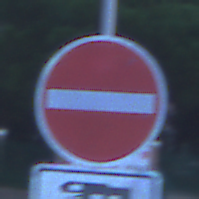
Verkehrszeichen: VerbotDerEinfahrt
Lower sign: MehrspurigeFahrzeugeFrei10
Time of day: Dawn
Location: Outdoor (Urban)
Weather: PartlyCloudy
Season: NotSpecified
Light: Natural